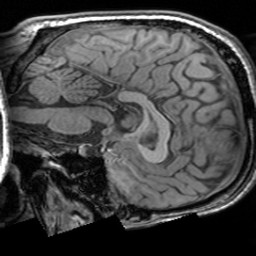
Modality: T1w
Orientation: sagittal
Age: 32
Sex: male
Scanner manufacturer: siemens
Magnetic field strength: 3 T
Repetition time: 1.63 s
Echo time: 0.00311 s